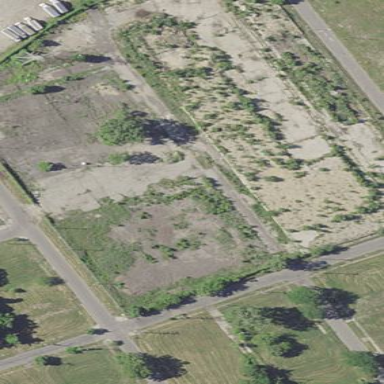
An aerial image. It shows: Brownfield area.